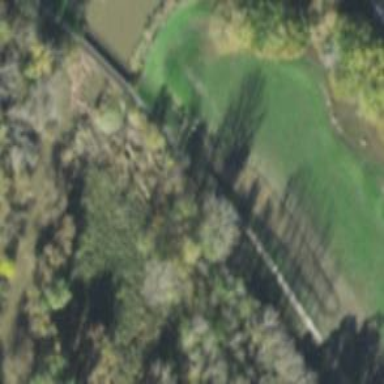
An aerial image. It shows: Service road used as golf cart path.